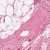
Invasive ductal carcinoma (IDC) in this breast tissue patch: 0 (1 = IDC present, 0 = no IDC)